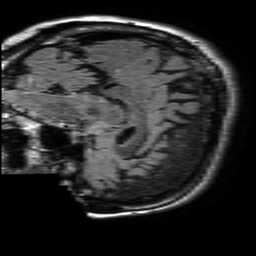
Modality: FLAIR
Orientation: sagittal
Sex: female
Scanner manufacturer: philips
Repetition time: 11 s
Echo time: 0.125 s